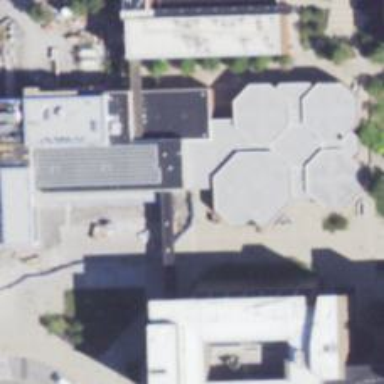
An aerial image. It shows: University building.